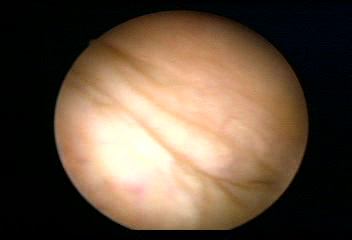
Modality: WLC
Class: Normal mucosa
Bladder cancer association: No